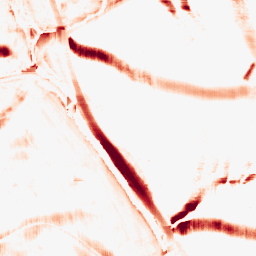
Category: morphological
Decomposition family: morphological_rect
Decomposition parameters: operation: opening
width: 20
height: 20
Upsampling method: edge_directed
Upsampling parameters: scale: 2
Upsampling scale: 2